Field crop: maize
Growth stage: 2
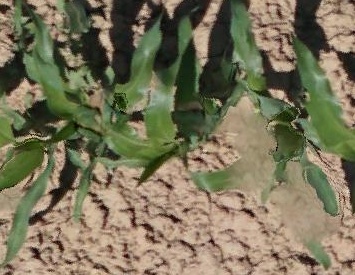
Species: maize